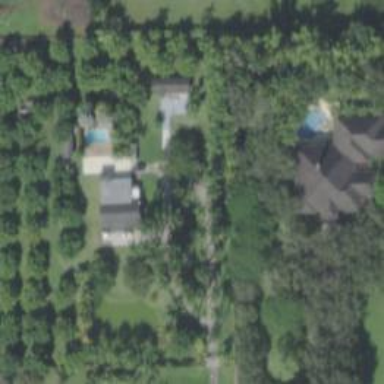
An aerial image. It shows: Driveway.